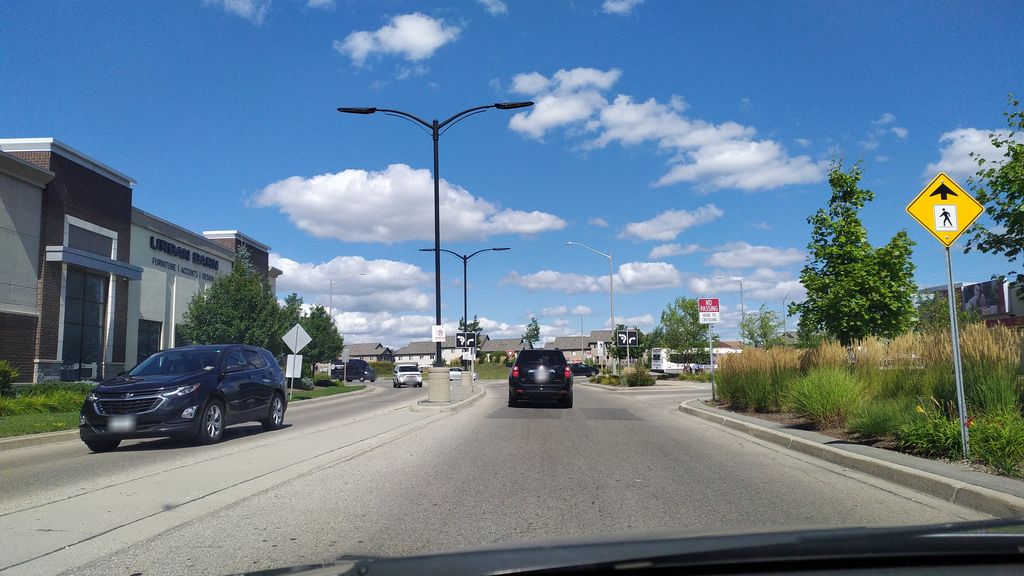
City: kitchener-waterloo